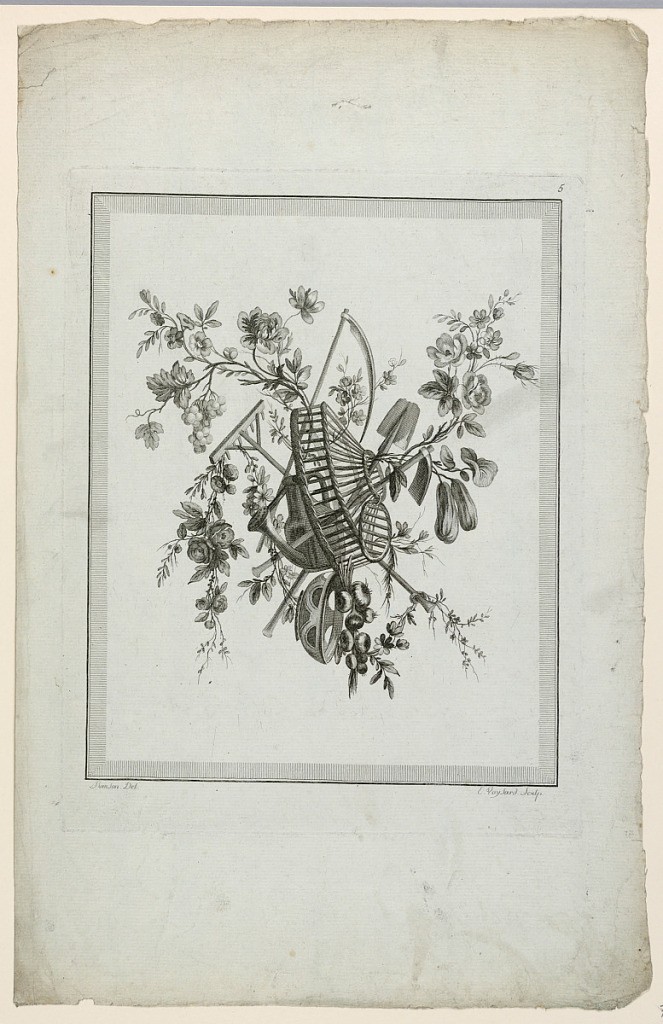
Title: Trophy with Gardening Implements, Plate 6 from "Suite de différentes Attributs, Trophées, et Groupes de fleurs," Suite II
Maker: Etienne Claude Voysard, French, 1746 - 1812
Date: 1778
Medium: Engraving on paper
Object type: Print
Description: Gardening tools are tied with garlands of flowers to form a trophy. Below, engraver's and designer's names. From: "Suite de differentes Attributes, Trophées, et Groupes de Fleurs," suite II, planche 5.